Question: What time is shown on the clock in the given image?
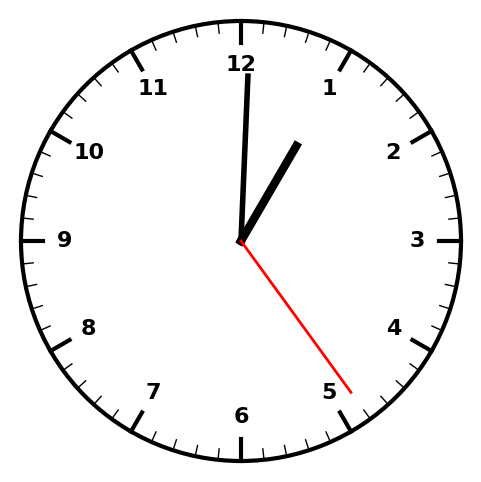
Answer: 01:00:24